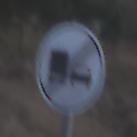
Verkehrszeichen: EndeUeberholverbotKraftfahrzeuge
Umgebung: Outdoor, Nature
Tageszeit: MorningAfternoon
Wetter: PartlyCloudy
Licht: Natural
Jahreszeit: NotSpecified
Kontrast: HighContrast